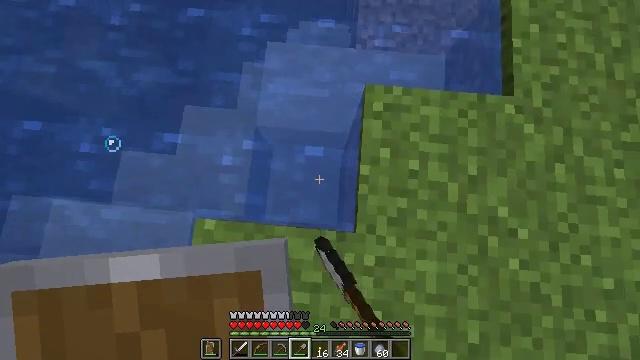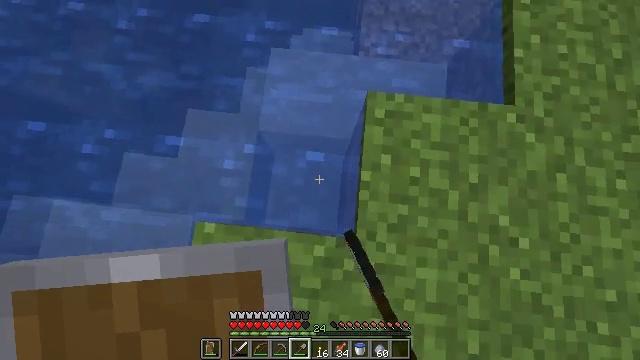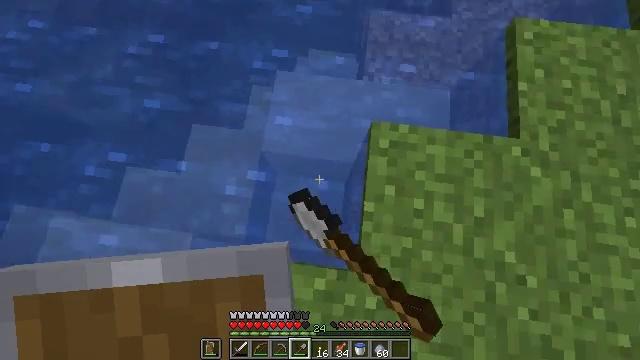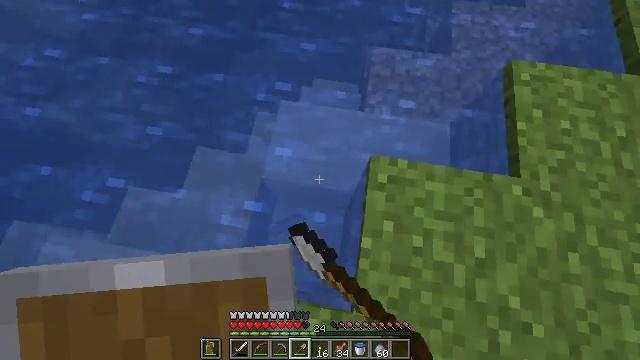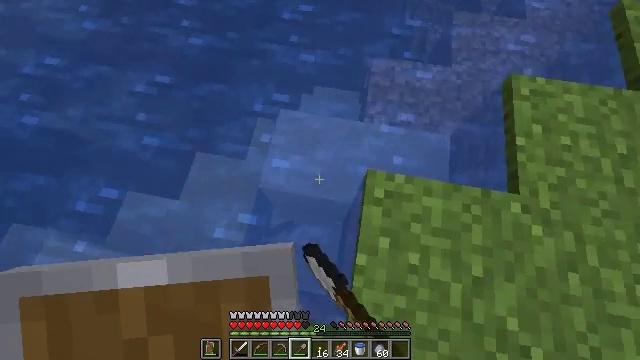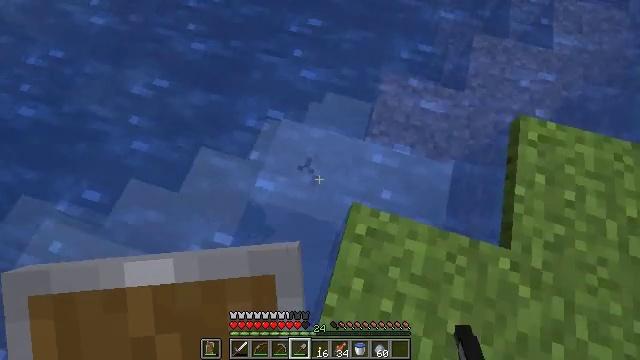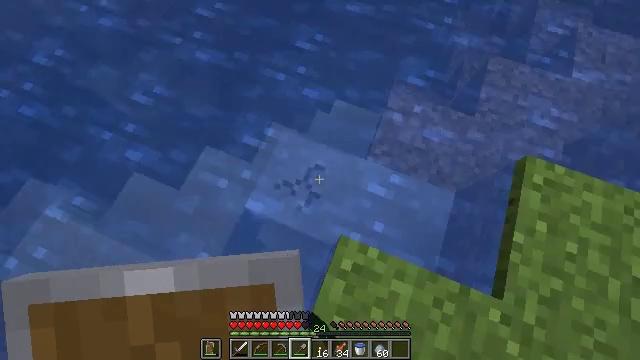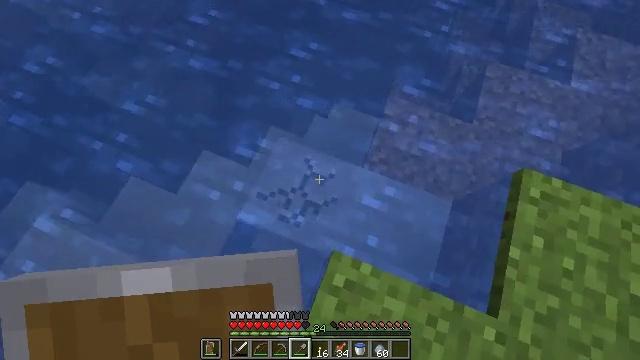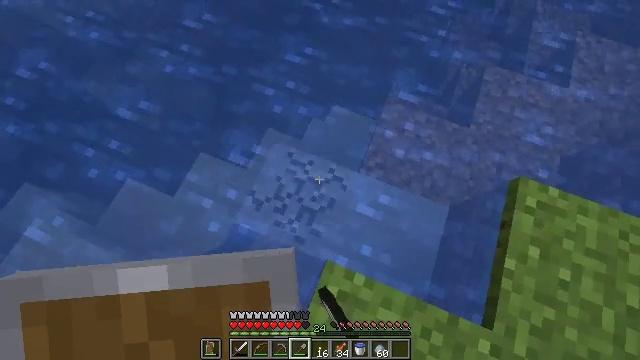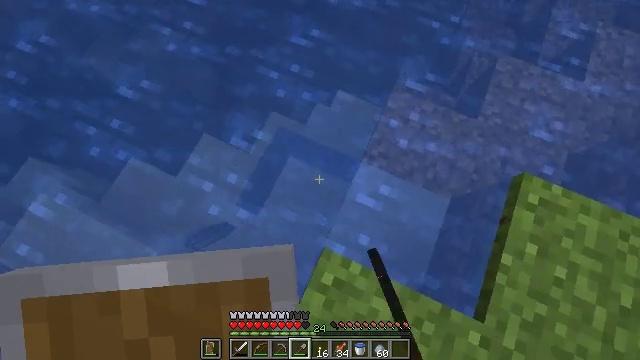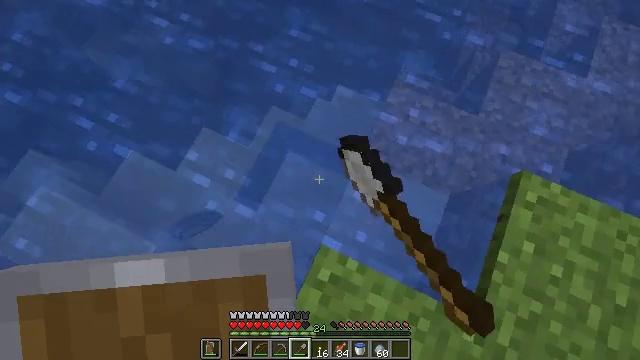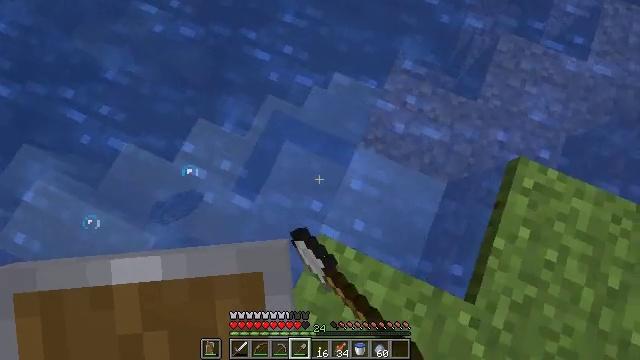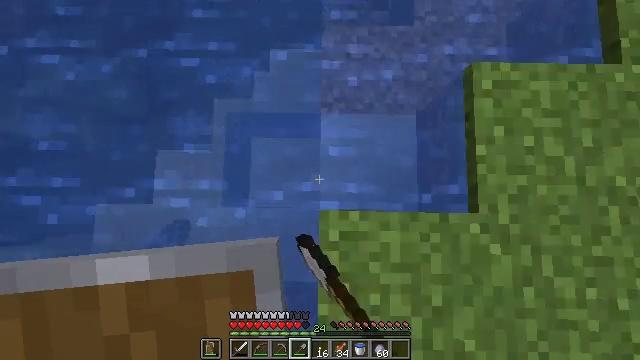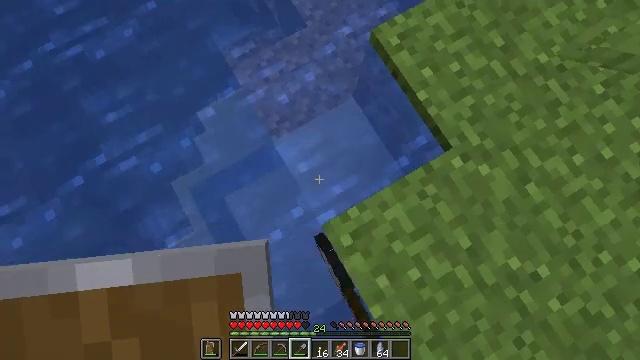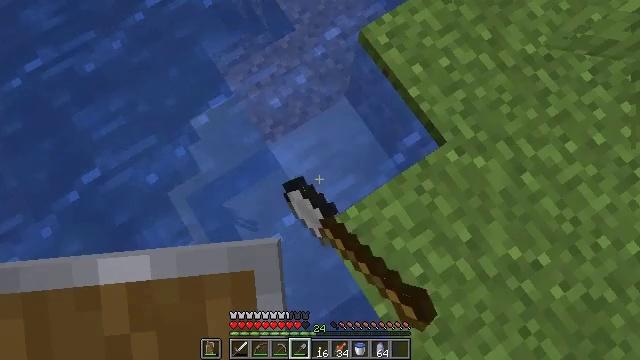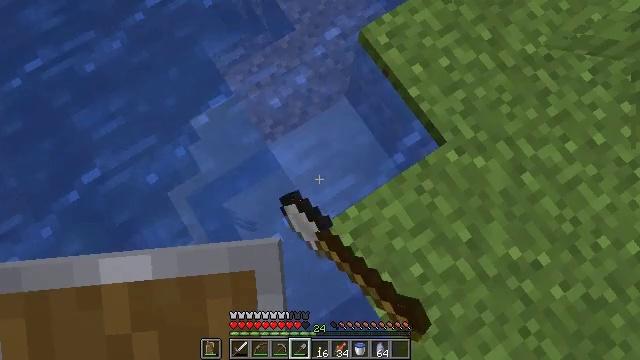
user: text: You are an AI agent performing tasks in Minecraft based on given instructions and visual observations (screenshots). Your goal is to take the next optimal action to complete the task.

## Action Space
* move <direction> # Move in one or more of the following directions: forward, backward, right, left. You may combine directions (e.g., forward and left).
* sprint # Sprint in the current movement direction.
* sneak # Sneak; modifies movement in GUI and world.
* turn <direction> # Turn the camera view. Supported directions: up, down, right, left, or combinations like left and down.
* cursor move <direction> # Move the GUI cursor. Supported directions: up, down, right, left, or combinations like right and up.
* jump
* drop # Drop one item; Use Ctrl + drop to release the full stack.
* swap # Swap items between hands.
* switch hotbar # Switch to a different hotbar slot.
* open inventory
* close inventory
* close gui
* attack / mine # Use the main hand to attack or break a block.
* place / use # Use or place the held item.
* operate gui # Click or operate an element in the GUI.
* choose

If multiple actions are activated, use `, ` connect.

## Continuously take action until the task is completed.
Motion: motion action
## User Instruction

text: Break the clay block to collect it.
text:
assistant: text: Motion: turn left and up, attack / mine
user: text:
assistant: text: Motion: move forward, turn left and up, attack / mine
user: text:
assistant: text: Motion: move forward and move right, turn left and up, attack / mine
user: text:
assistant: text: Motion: move forward and move right, attack / mine
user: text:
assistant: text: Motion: move forward and move right, turn left, attack / mine
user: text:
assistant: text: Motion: move forward, turn left, attack / mine
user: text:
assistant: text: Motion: attack / mine
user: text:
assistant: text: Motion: attack / mine
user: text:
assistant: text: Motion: turn left and down, attack / mine
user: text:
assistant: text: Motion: turn down, attack / mine
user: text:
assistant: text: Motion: turn right and down, attack / mine
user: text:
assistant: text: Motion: turn right and down, attack / mine
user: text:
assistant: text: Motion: turn right and up, attack / mine
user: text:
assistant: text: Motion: turn right, attack / mine
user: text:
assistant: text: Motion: attack / mine
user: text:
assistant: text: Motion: attack / mine
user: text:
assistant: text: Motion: attack / mine
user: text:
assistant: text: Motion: attack / mine
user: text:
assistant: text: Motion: attack / mine
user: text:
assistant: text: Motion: attack / mine
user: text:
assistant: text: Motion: attack / mine
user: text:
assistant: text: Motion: attack / mine
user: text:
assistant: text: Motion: attack / mine
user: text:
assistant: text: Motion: attack / mine
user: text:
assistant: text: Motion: attack / mine
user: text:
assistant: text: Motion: attack / mine
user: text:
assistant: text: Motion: attack / mine
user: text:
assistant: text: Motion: attack / mine
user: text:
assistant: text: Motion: attack / mine
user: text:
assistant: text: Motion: attack / mine